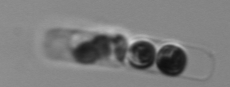
Label: Guinardia_delicatula_TAG_internal_parasite